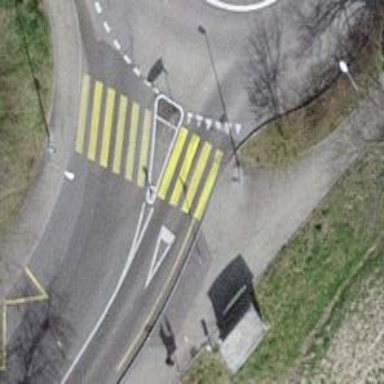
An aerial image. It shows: Marked crossing with zebra stripes on the road.